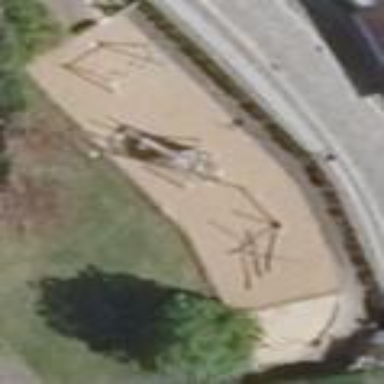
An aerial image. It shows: Playground area for leisure land.